Field crop: maize
Growth stage: 2
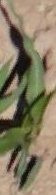
Species: maize